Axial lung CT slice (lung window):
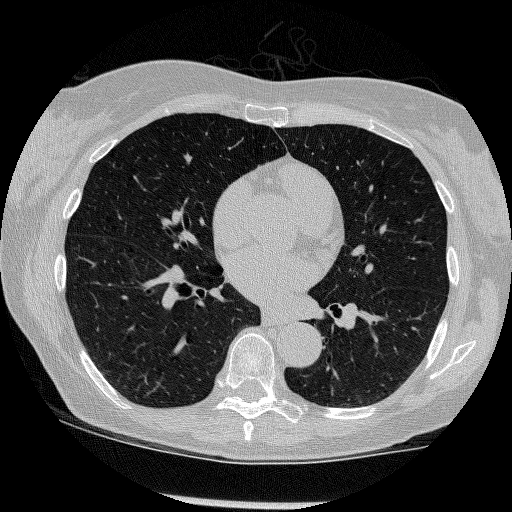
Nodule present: no